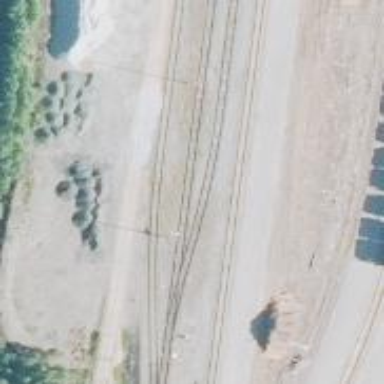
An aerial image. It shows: Railway siding with rails.